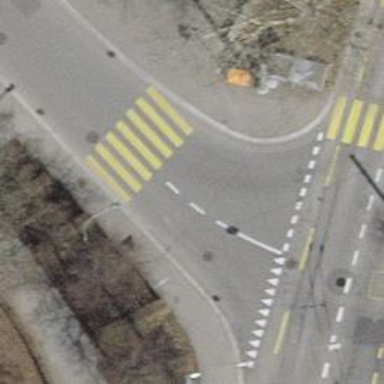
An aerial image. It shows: Zebra crossing on the road.